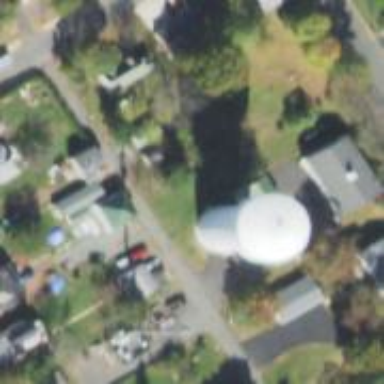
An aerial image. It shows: Storage tank that is man-made.